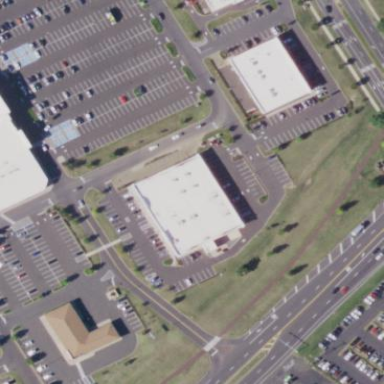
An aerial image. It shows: Retail building.